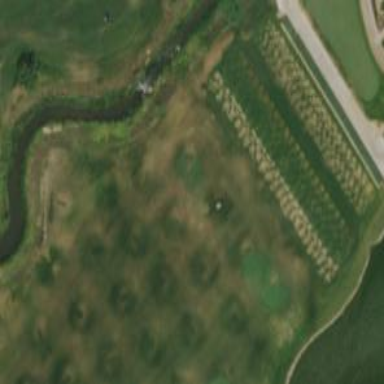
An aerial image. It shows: Golf tee.